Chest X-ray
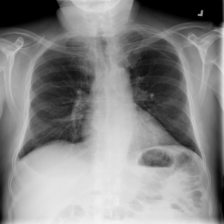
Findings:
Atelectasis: negative
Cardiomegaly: negative
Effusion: negative
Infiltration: negative
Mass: negative
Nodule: negative
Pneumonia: negative
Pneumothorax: negative
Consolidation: negative
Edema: negative
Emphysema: negative
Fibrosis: negative
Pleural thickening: negative
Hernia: negative